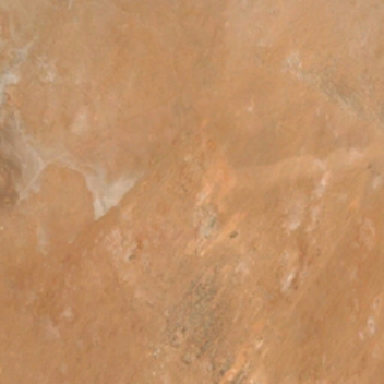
There are a lot of white sand in the orange desert .